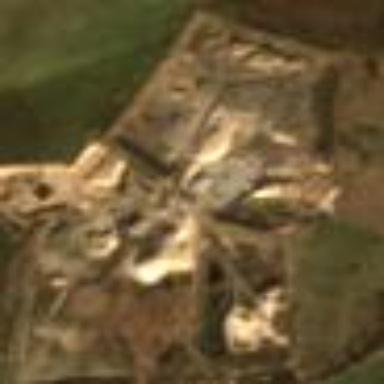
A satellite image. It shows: Quarry area.